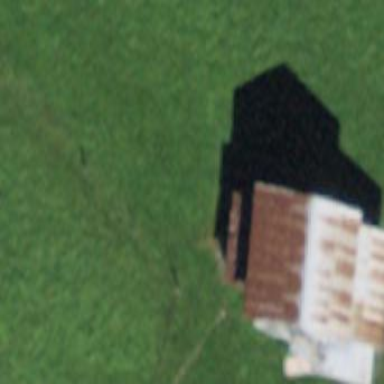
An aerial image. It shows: Rural barn.